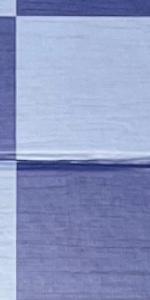
Label: Empty